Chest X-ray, PA view. Patient: 30 years old, sex M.
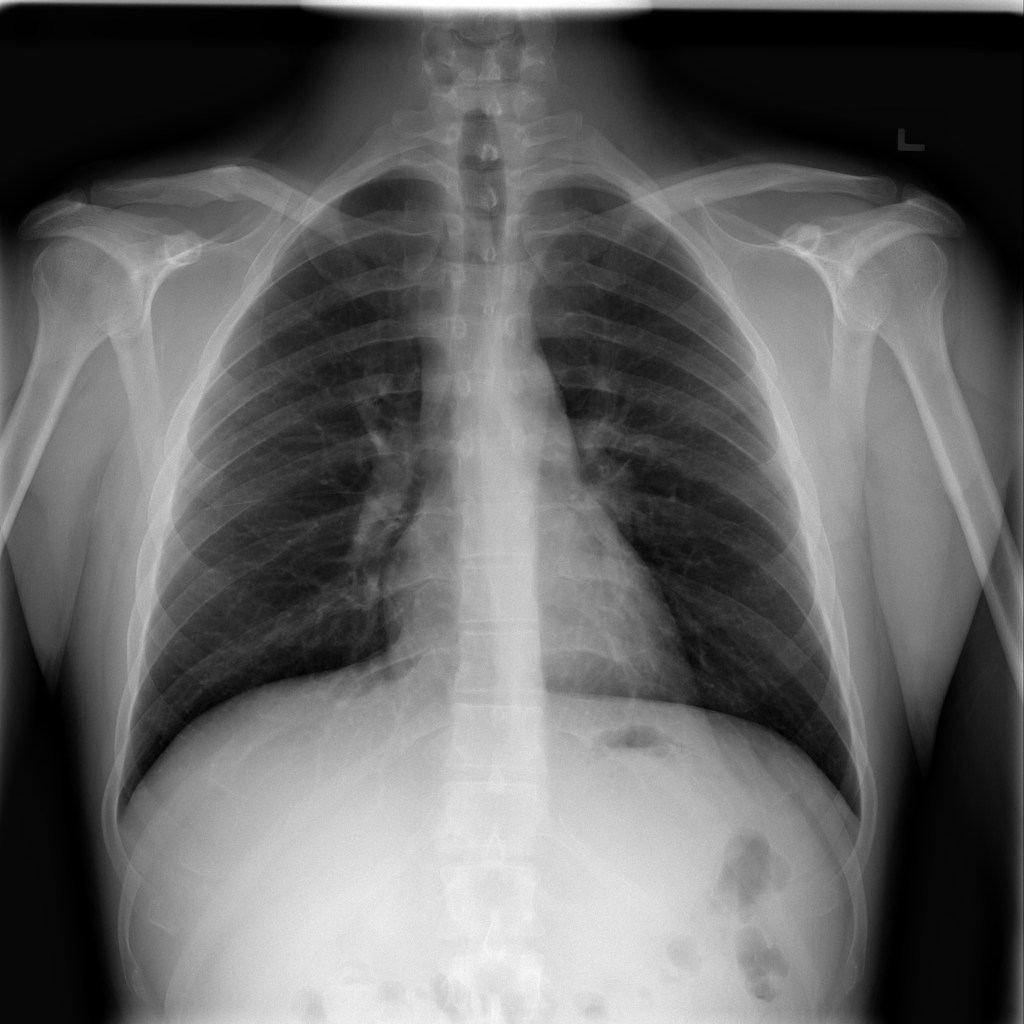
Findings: No Finding